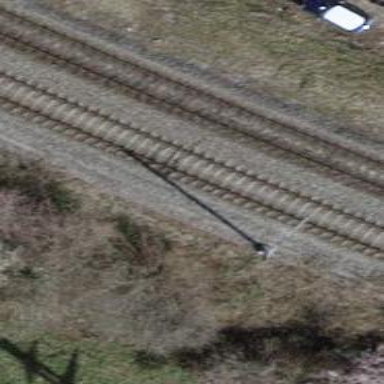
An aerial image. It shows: Railway with electrified contact lines.